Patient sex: F
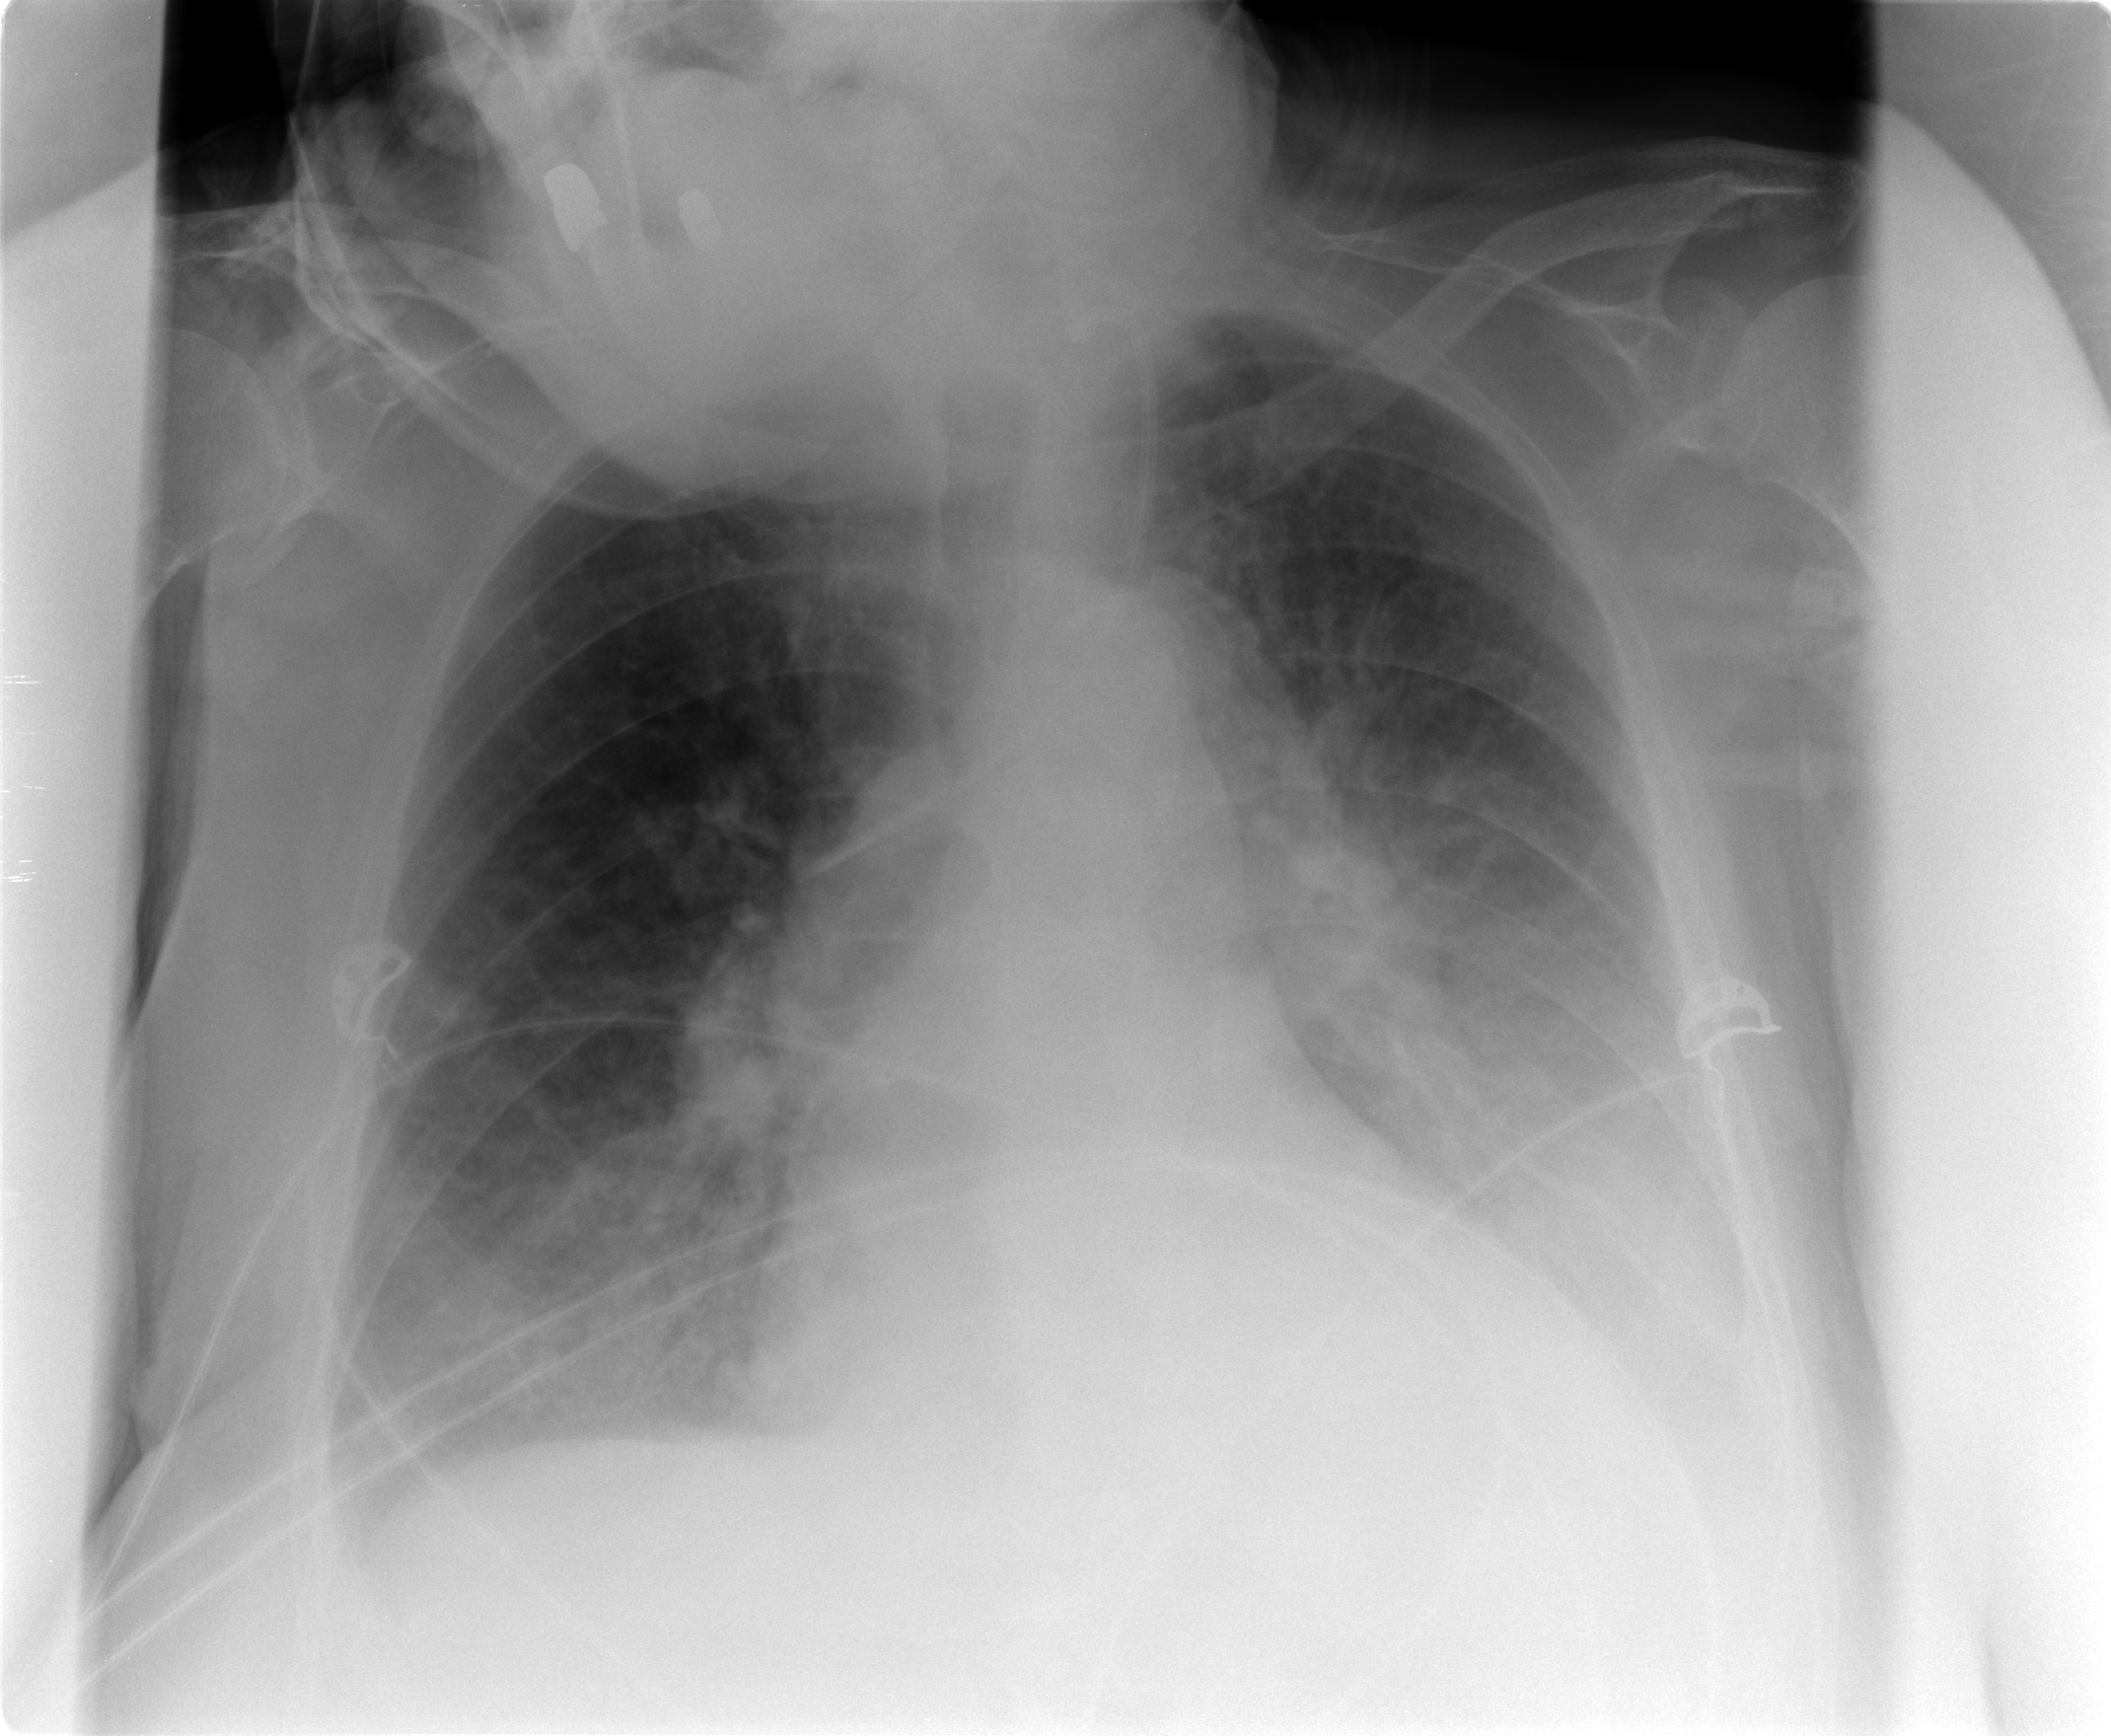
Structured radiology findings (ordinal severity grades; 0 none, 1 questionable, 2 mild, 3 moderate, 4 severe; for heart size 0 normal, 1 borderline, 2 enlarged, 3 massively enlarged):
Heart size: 2
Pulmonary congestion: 3
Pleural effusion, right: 1
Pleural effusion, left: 3
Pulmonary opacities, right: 3
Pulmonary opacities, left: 2
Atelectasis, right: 3
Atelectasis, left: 3